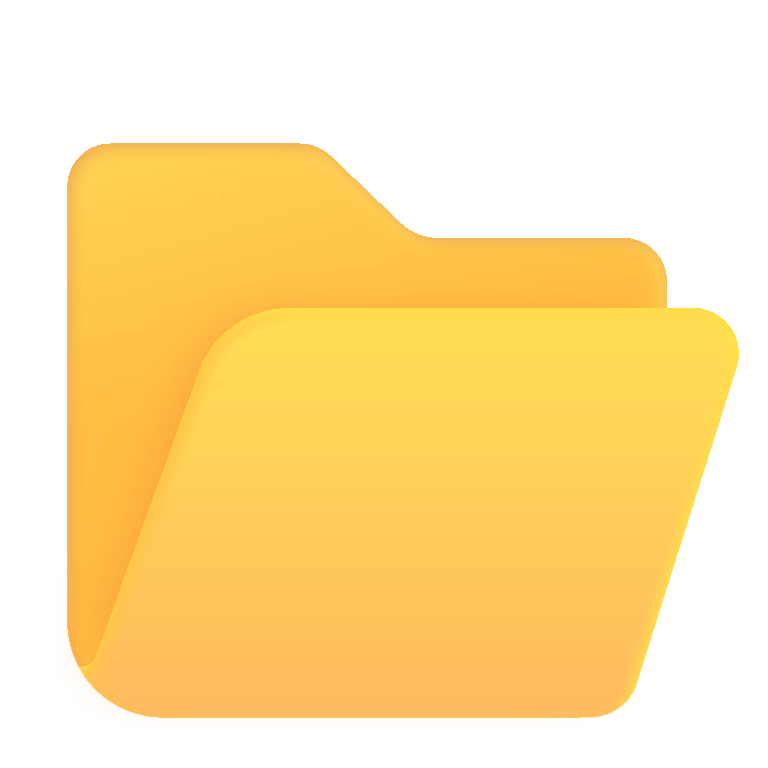
open file folder color